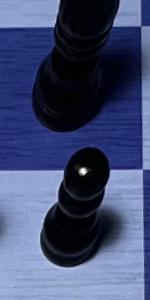
Label: Pawn_Black